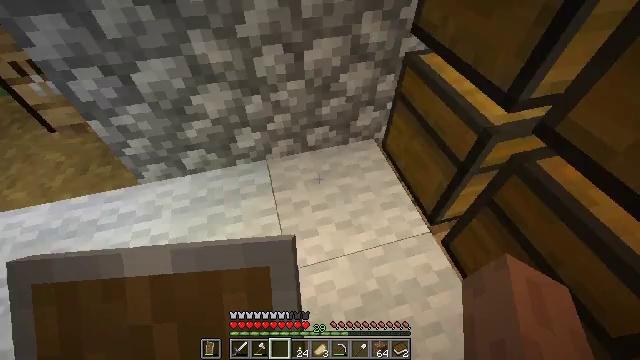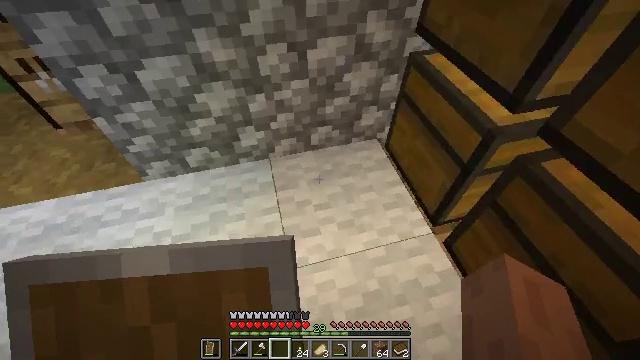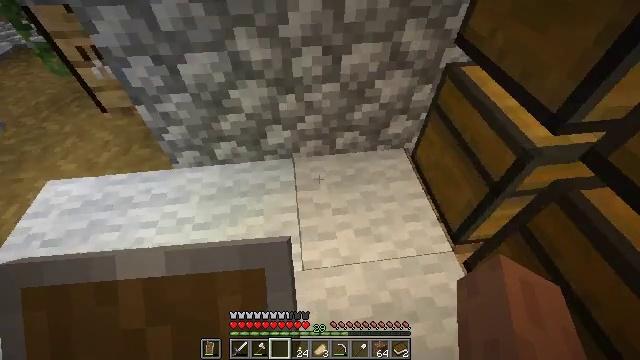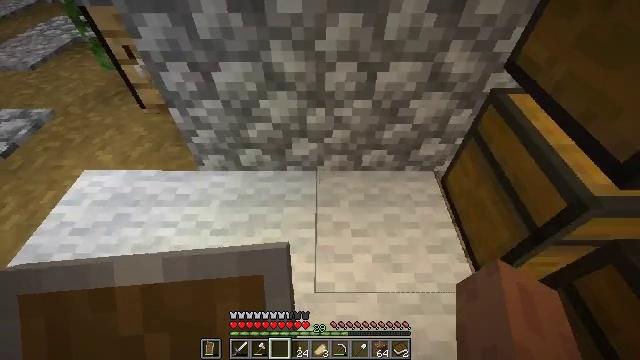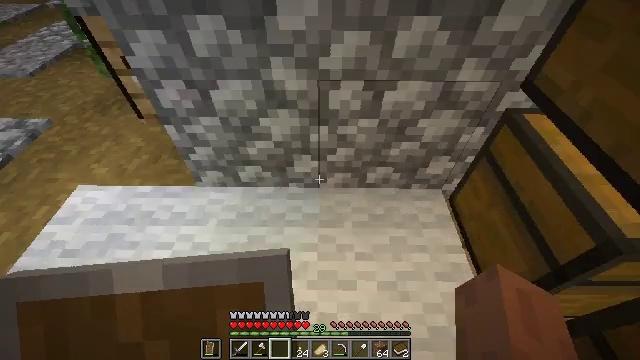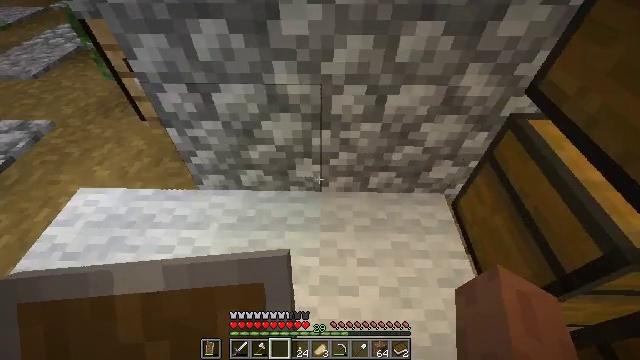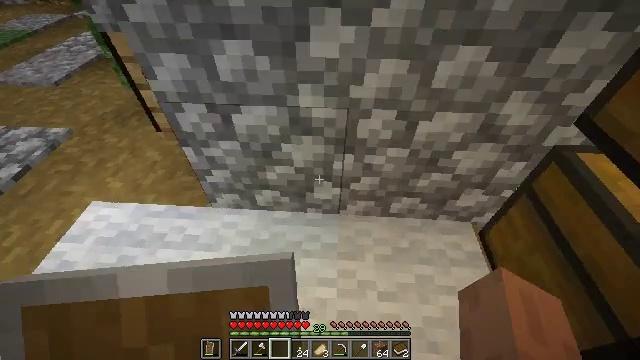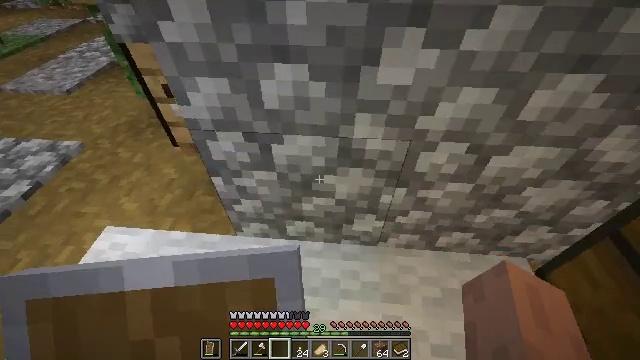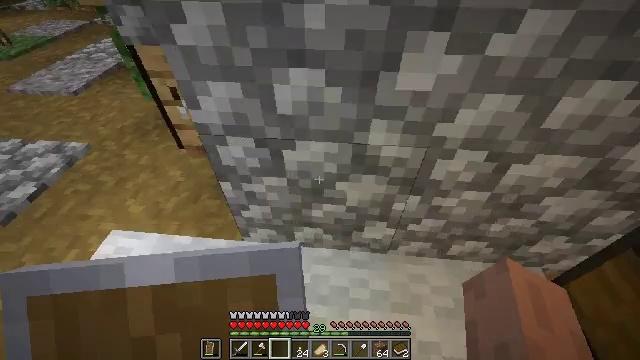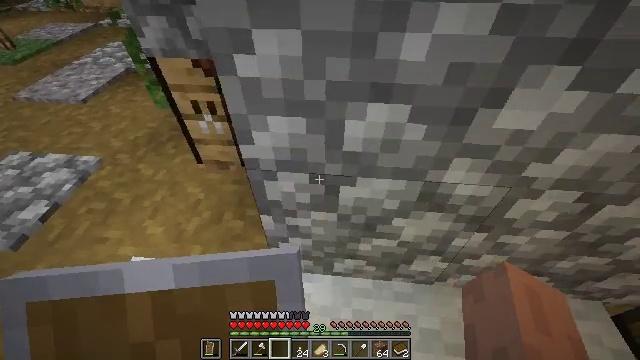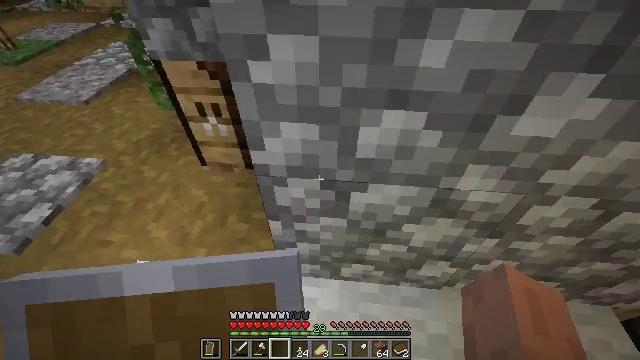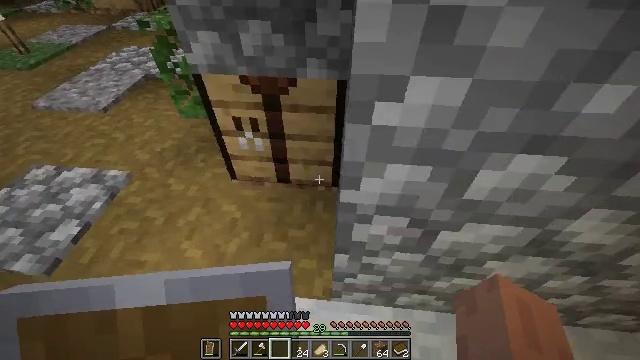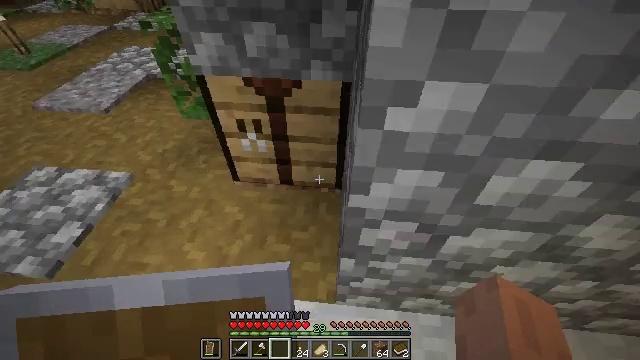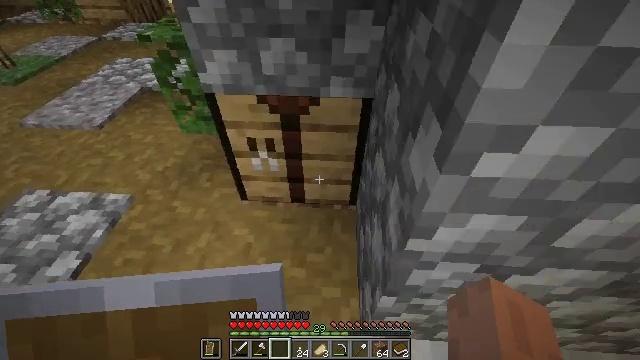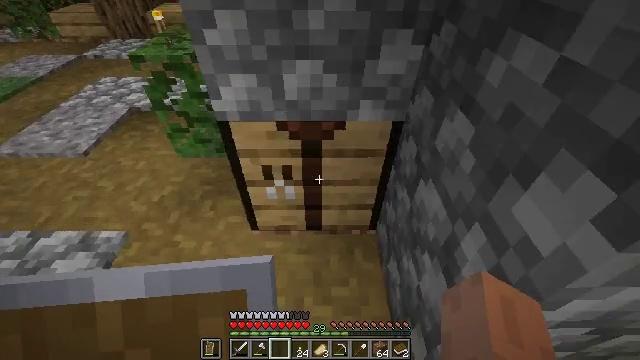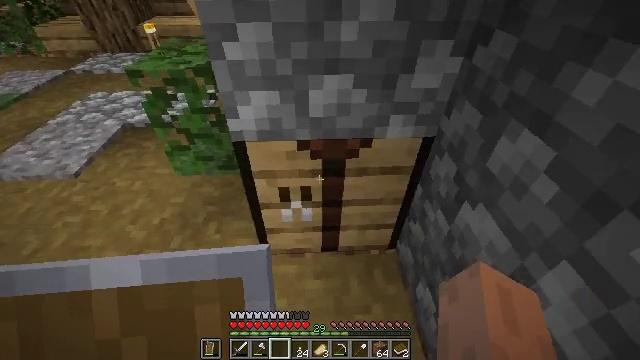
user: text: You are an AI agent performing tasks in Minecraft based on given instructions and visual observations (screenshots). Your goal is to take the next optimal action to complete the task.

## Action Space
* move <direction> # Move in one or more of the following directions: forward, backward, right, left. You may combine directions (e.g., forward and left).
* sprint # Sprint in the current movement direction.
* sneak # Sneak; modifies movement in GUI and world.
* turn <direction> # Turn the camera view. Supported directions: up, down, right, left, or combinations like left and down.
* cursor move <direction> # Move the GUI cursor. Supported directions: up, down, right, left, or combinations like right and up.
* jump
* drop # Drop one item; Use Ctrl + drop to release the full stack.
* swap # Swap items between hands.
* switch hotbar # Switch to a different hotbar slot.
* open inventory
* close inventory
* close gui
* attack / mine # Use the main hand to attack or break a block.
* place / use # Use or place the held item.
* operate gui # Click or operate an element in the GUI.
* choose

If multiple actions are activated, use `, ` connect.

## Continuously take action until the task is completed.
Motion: motion action
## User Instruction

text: Get a fishing rod by crafting with sticks and string.
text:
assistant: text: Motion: no_op
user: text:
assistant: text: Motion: turn left
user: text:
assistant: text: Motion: move forward, turn left
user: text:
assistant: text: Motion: move forward
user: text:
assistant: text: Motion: move forward and move left
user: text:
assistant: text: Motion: move forward and move left, turn left and up
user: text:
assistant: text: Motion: move forward and move left, turn left
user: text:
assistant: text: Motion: move forward and move left
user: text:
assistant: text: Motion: move left
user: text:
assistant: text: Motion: move left
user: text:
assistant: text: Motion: move forward and move left
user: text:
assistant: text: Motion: move forward and move left
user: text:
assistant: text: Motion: move forward and move left, turn right
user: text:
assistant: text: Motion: move forward and move left, turn right and up
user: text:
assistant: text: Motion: move forward and move left, turn right and up
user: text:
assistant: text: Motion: move forward, turn right and up
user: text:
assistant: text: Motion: turn right
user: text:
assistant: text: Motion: no_op
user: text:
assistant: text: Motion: no_op
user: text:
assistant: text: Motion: turn right
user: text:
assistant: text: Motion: turn right
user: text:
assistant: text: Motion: use / place
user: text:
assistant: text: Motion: use / place
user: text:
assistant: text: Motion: use / place
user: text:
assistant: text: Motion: use / place
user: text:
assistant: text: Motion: no_op
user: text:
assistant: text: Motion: open gui
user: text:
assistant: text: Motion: no_op
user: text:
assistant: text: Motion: no_op
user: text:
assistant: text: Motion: no_op